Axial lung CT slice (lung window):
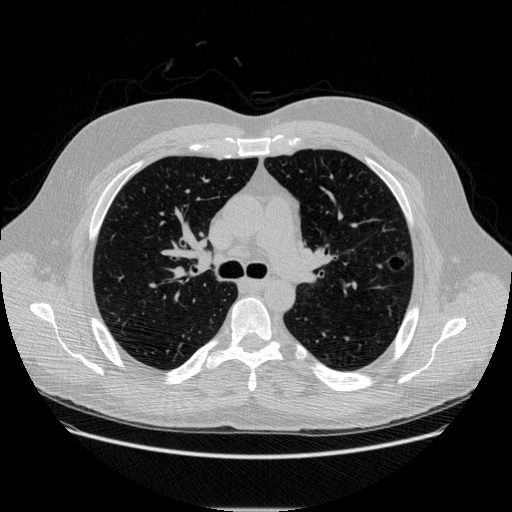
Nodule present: yes
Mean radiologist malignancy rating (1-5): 3